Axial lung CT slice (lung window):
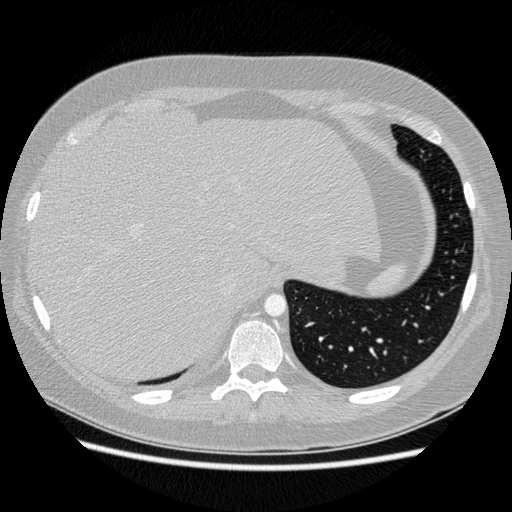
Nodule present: no